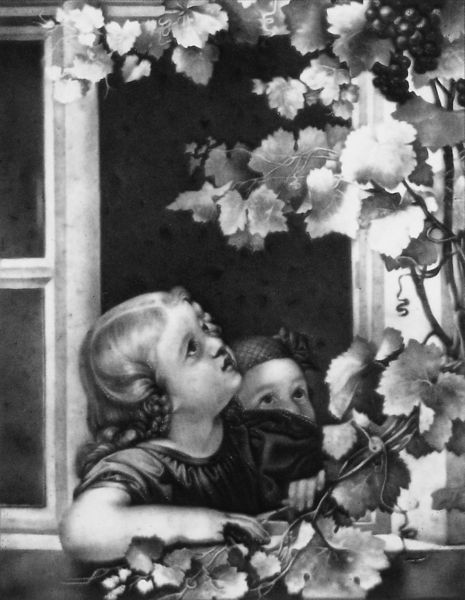
Titel: Kinder am Weingeleit (Lichtschirm)
Künstler: Georg Friedrich Kersting
Institution: Meißen, Porzellanmanufaktur
Schlagwörter: baum, blätter, laub, schatten, mädchen, ellbogen, fenster, haar, hut, kleid, licht, mund, schwarz, zeichnung, zimmer, blick, malerei, blond, kappe, arm, augen, bild, schauen, natur, strauch, kind, pflanze, pflanzen, locken, genre, kinder, trauben, zwei, zöpfe, moderne, herbst, romantik, wein, zopf, junge, geschwister, fotografie, spiel, beeren, schwarzweiss, staunen, betrachten, ranke, biedermeier, weintrauben, fensterbank, fensterbrett, traube, weinblätter, neugier, rebe, reben, weinrebe, rebstock, weinranke